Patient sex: M
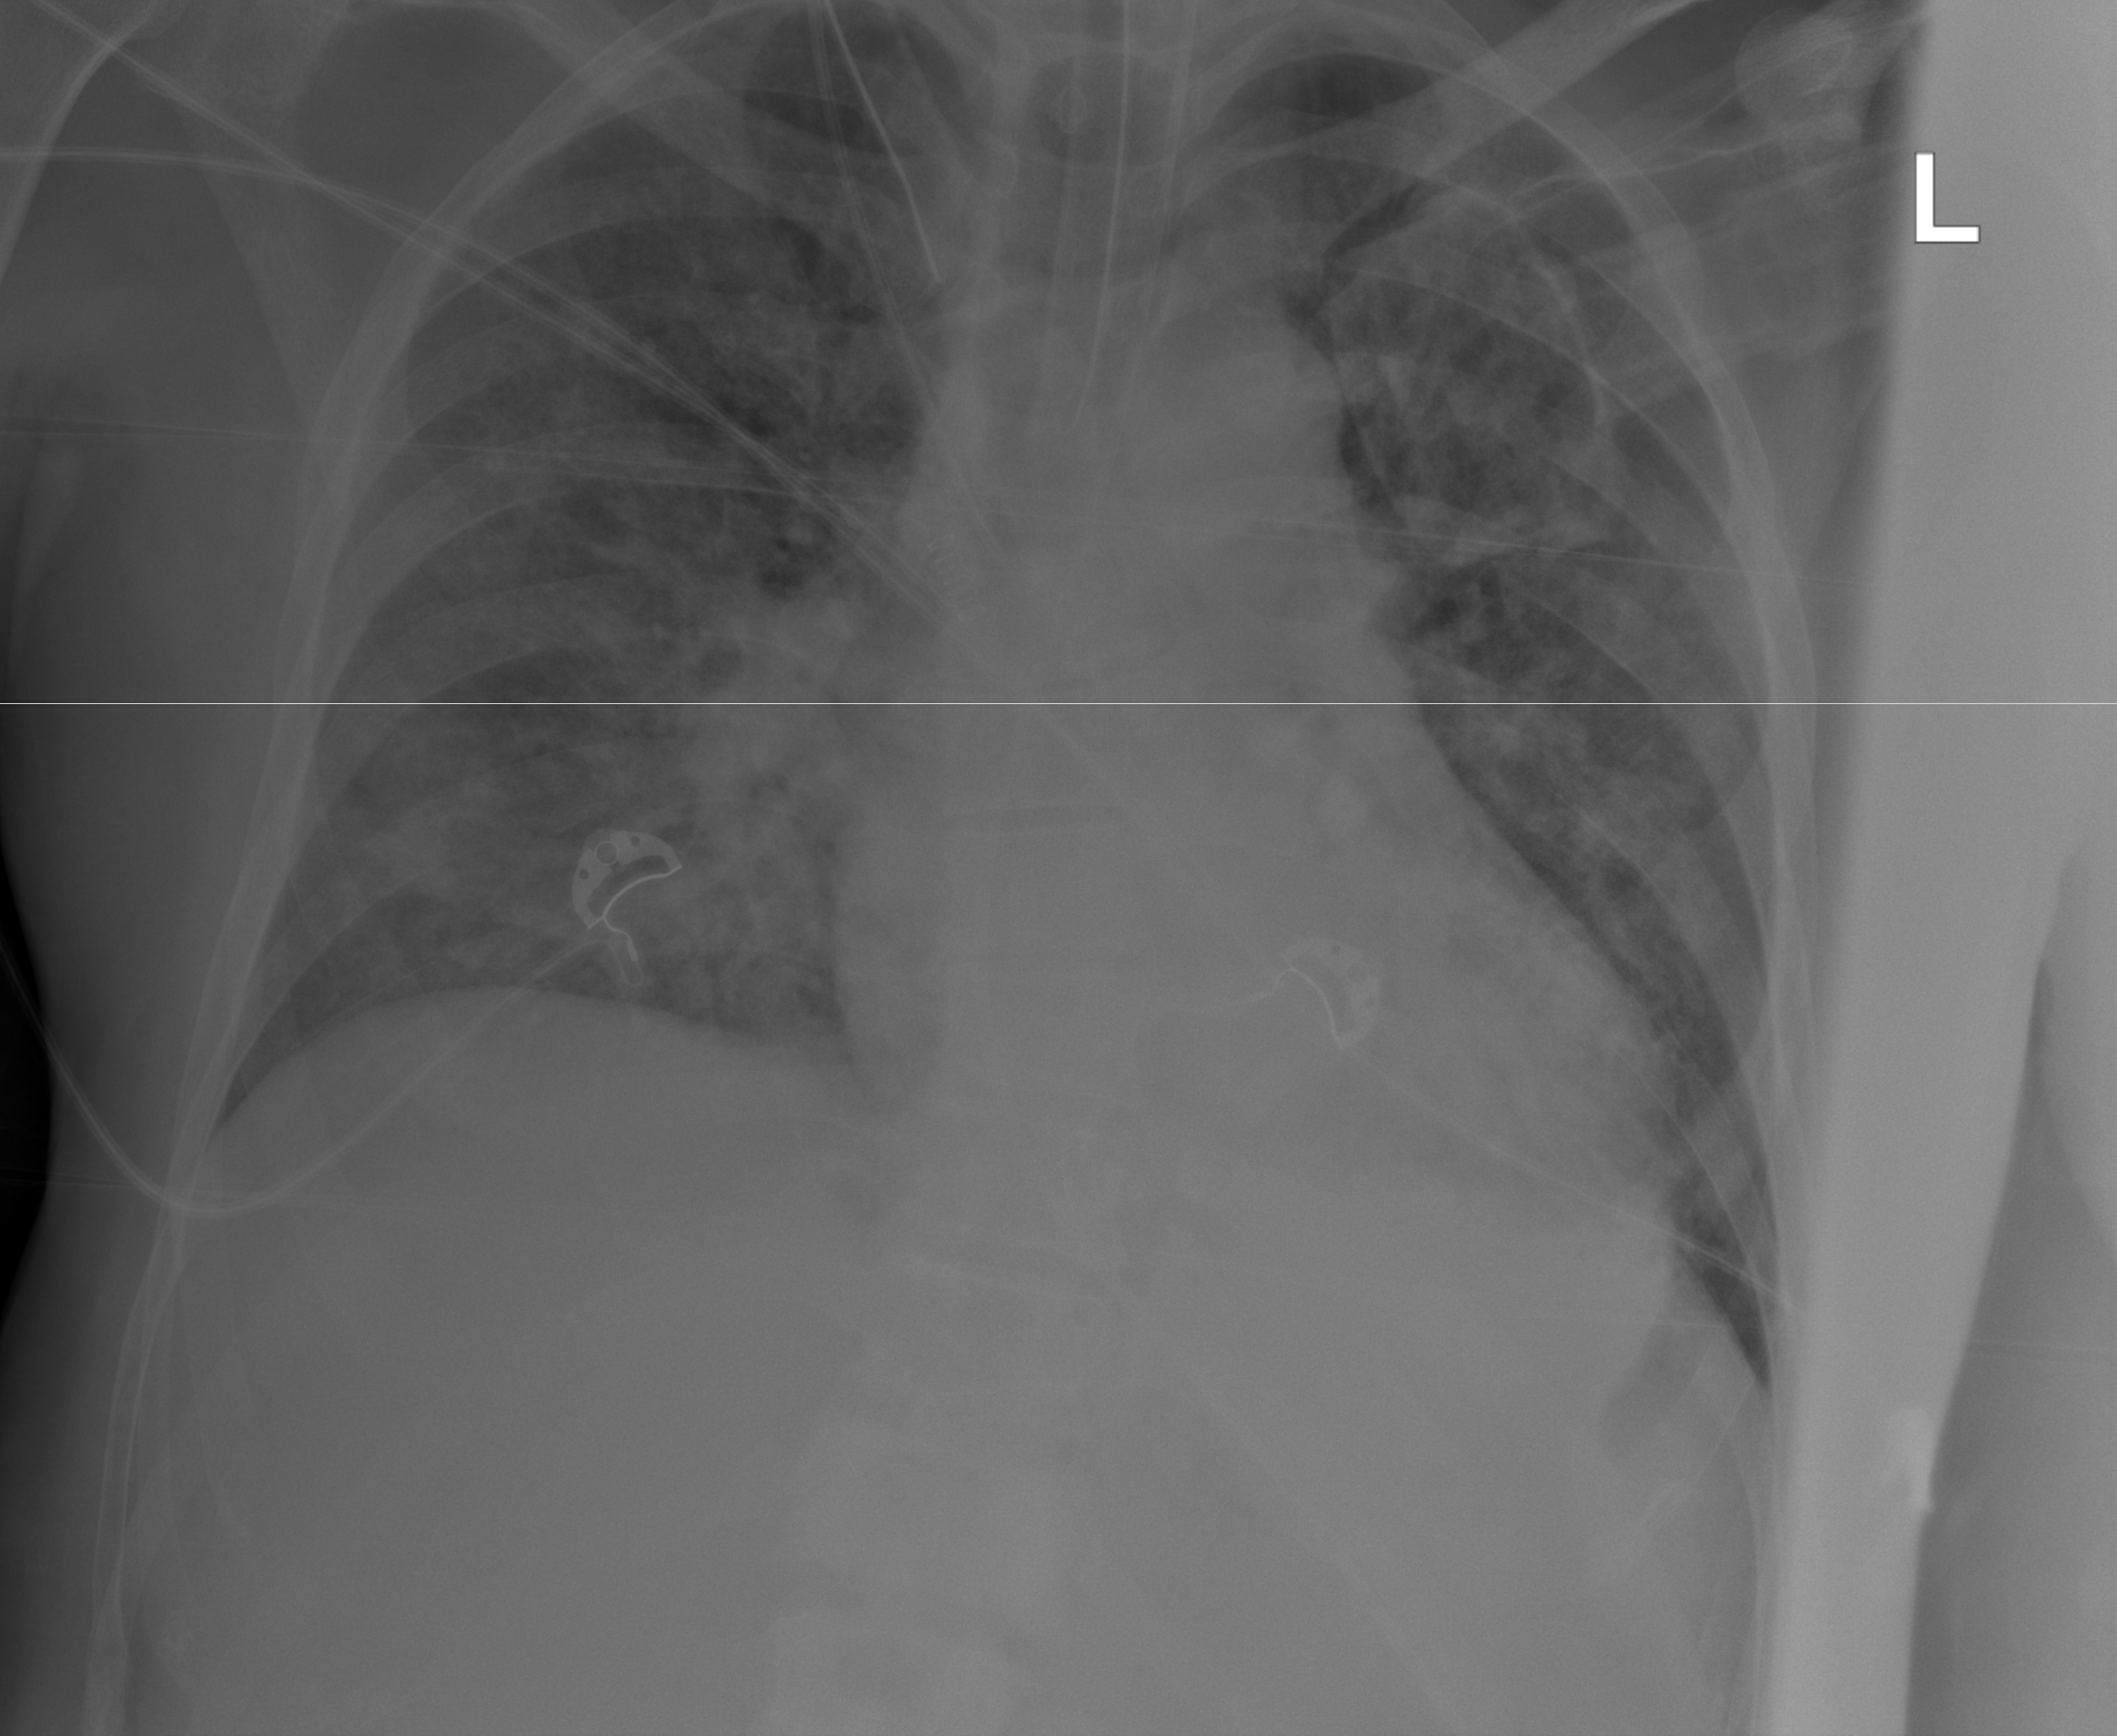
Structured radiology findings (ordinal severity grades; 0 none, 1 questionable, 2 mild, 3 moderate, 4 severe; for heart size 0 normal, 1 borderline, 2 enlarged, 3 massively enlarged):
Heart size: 0
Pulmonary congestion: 0
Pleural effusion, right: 0
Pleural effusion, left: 0
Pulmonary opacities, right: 3
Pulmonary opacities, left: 3
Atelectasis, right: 2
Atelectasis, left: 2